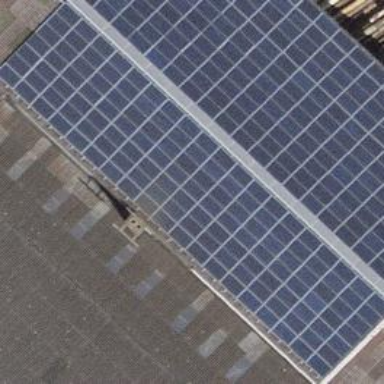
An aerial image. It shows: Solar power generator.